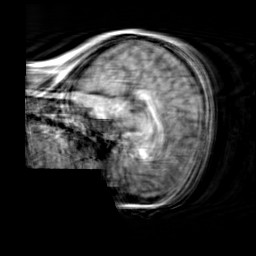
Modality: T1w
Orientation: sagittal
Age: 19
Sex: female
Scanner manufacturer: siemens
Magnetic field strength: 3 T
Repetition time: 2.3 s
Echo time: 0.00303 s